Question:
Relation between idc=courseID
HTML of Grid view
'''
<asp:GridView ID="GridView1" runat="server" AutoGenerateColumns="False" DataKeyNames="id"
DataSourceID="EntityDataSource1">
<Columns>
<asp:BoundField DataField="course" HeaderText="course" SortExpression="courseID" />
<asp:BoundField DataField="id" HeaderText="id" ReadOnly="True" SortExpression="id" />
</Columns>
</asp:GridView>
<asp:EntityDataSource ID="EntityDataSource1" runat="server" ConnectionString="name=dbEn"
DefaultContainerName="dbEn" EntitySetName="userCourses">
</asp:EntityDataSource>
'''
now grid view show only CourseID but i want show name of course.
how can show name of course in grid view instead of courseID?
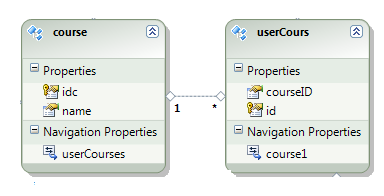
Answer: Hey you have to bind "Course" EntitySetName instead of "userCourses" and
'''
<Columns>
<asp:BoundField DataField="name" HeaderText="course" SortExpression="name" />
<asp:BoundField DataField="idc" HeaderText="ID" ReadOnly="True" SortExpression="id" />
</Columns>
'''
you have to write commandText
'''
<asp:EntityDataSource
ID="EntityDataSource"
ConnectionString="name=dbEn"
DefaultContainerName="dbEn"
CommandText="
SELECT c.Name,uc.ID
FROM Course c
Inner JOIN userCours uc ON c.IDc=uc.CourseID"
RunAt="server">
</asp:EntityDataSource>
'''
More Ref : <URL>
<URL>